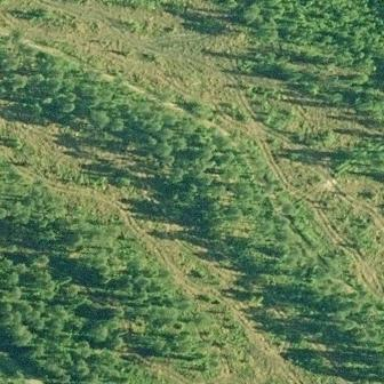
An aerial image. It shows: Clearcut area created by human activity.